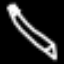
Label: pencil